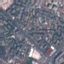
Label: Residential